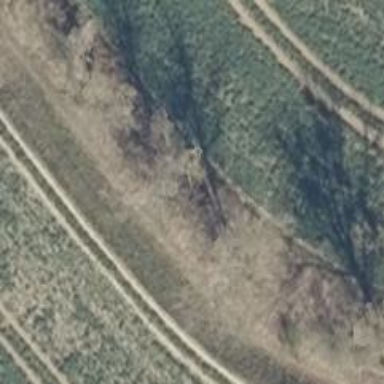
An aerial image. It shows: Row of deciduous broadleaved trees.